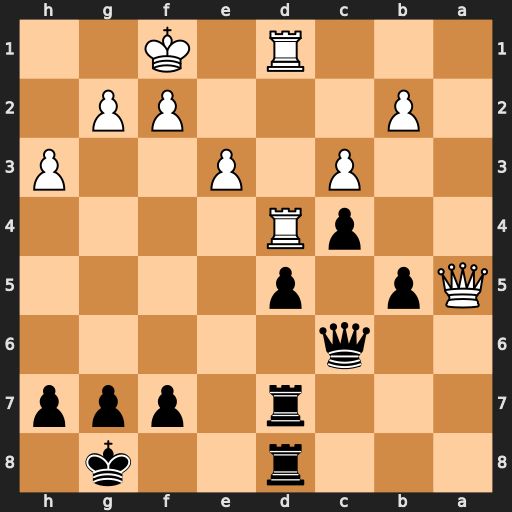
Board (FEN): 3r2k1/3r1ppp/2q5/Qp1p4/2pR4/2P1P2P/1P3PP1/3R1K2
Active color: b
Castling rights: -
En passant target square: -
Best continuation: Ra8 Qxa8+ Qxa8